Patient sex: M
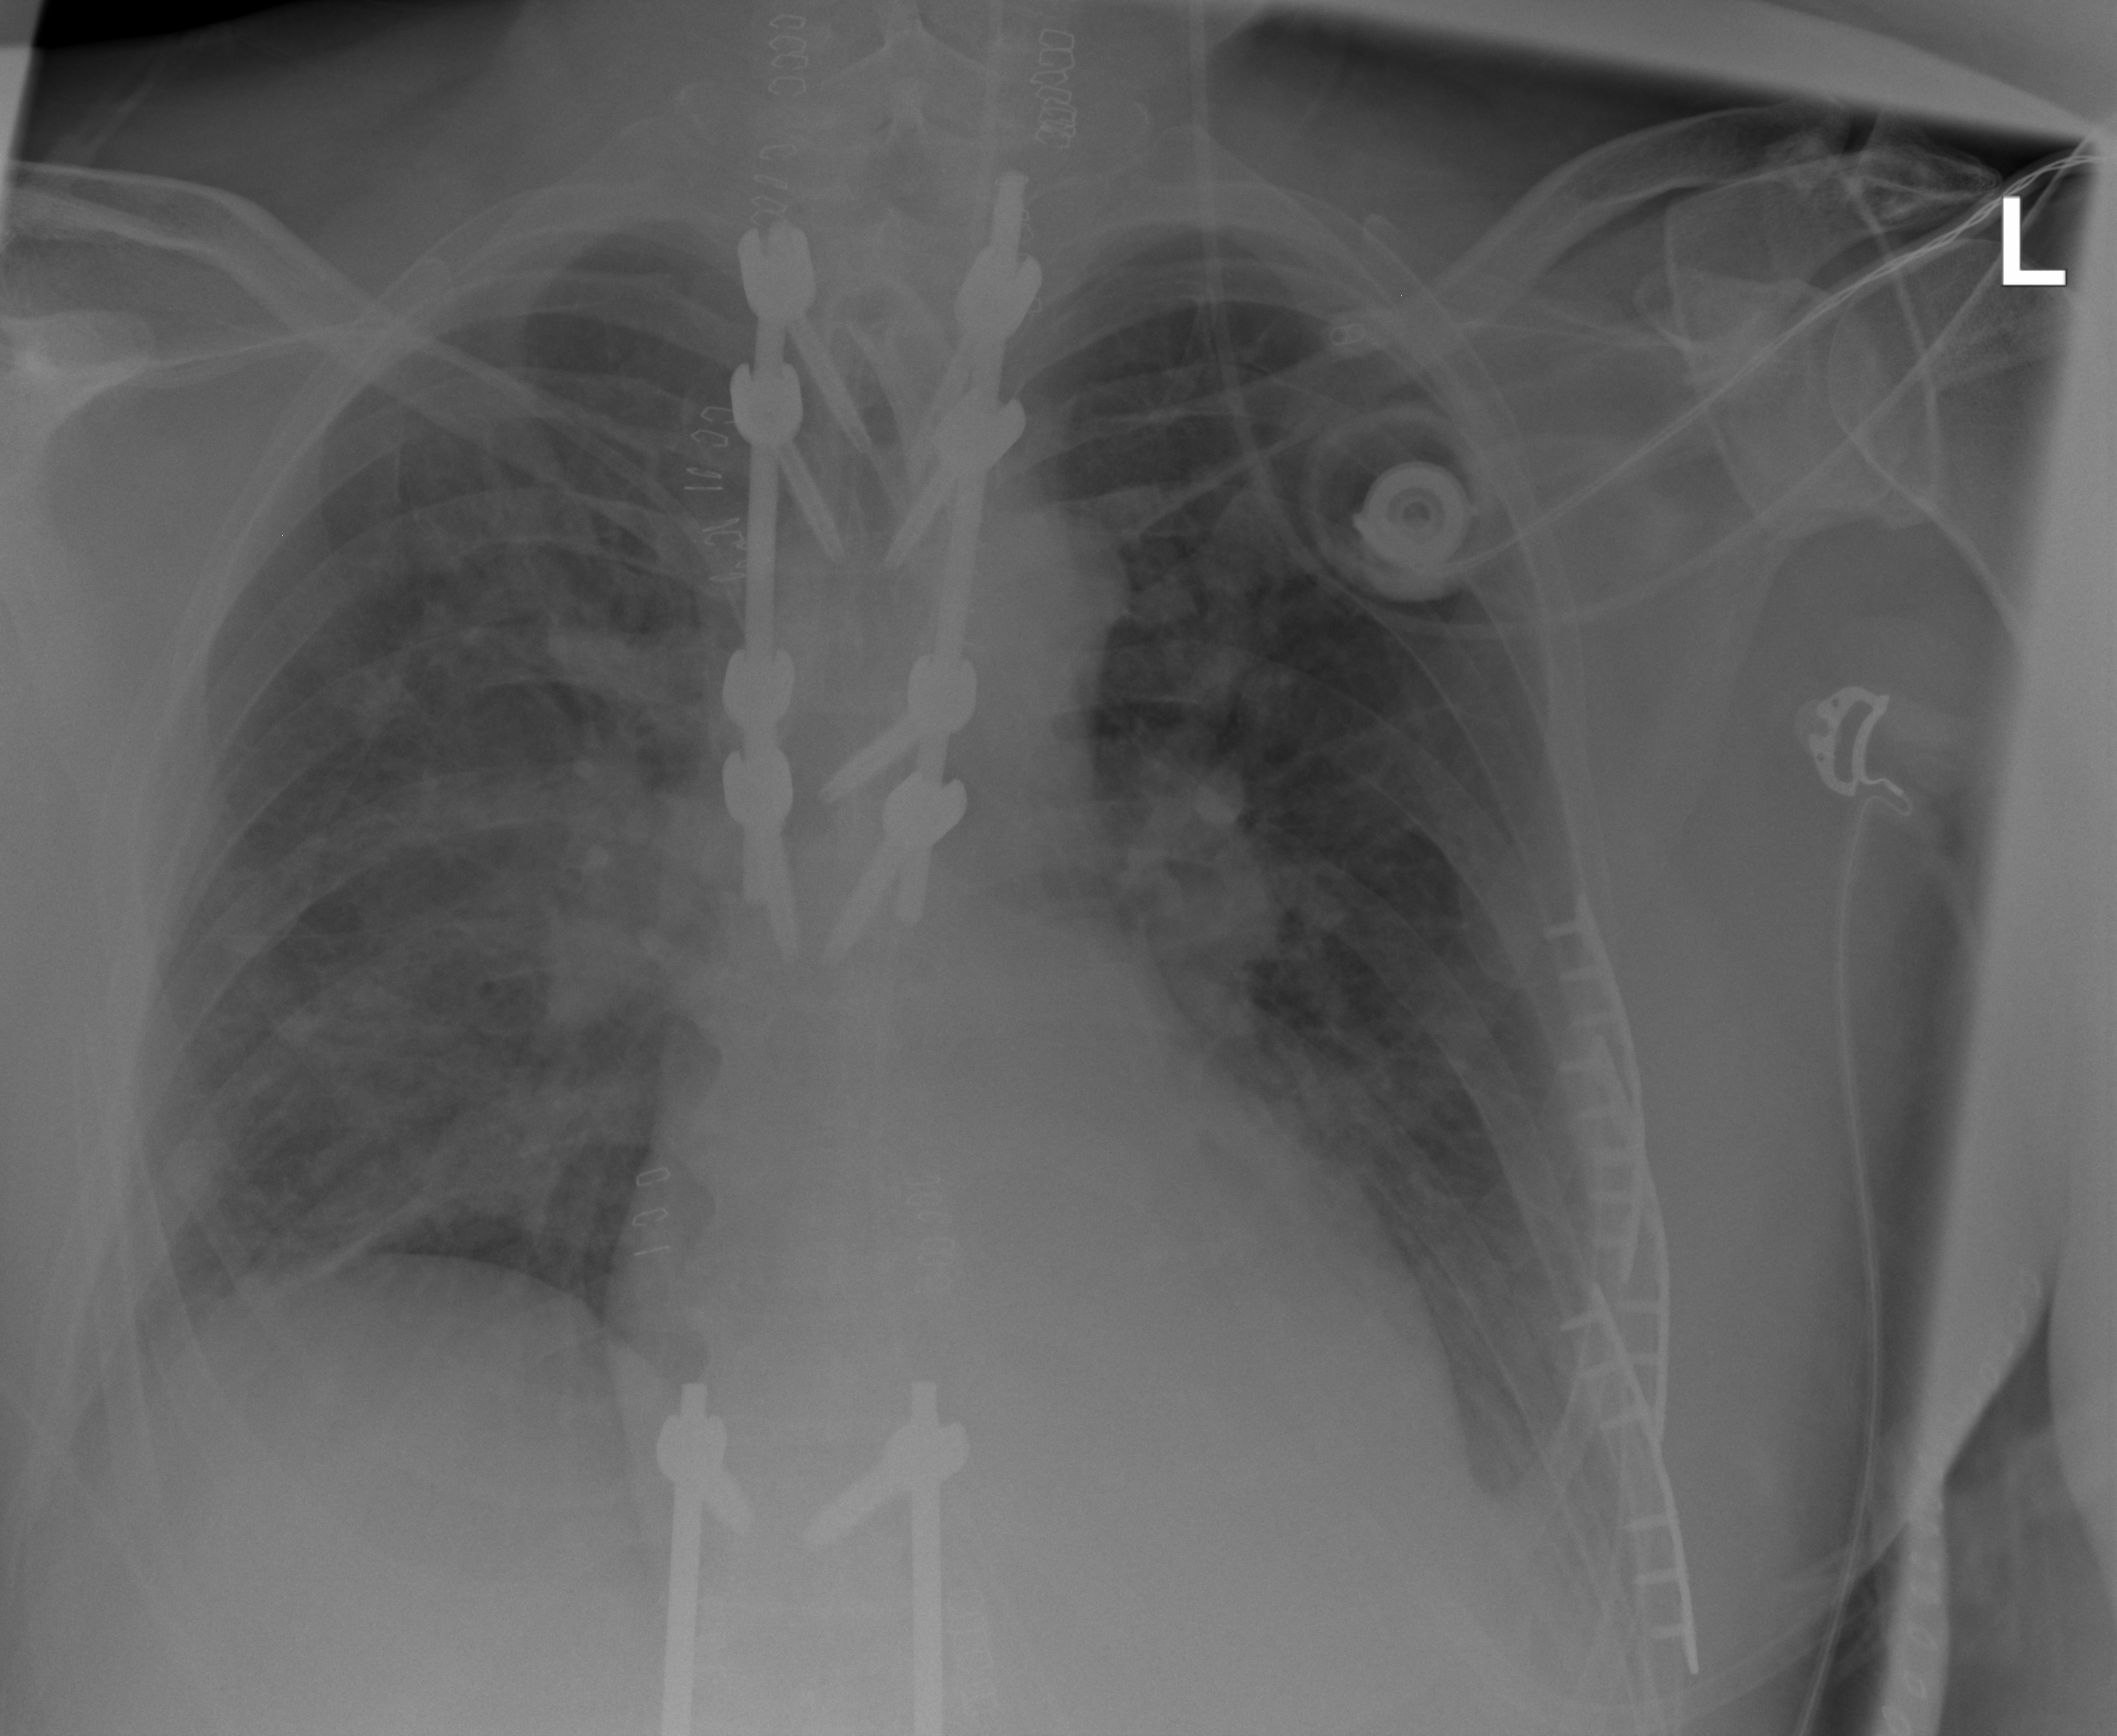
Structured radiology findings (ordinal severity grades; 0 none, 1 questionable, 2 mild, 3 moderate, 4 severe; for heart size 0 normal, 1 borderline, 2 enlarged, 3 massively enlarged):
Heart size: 0
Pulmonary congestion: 2
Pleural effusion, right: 2
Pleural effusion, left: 2
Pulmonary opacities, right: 3
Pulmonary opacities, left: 2
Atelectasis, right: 2
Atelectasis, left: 2